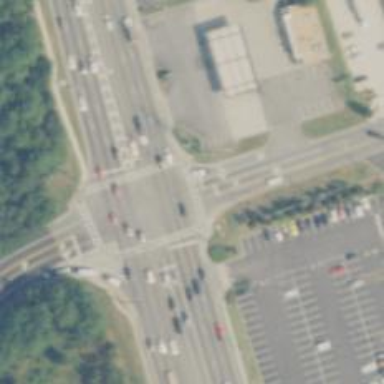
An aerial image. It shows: Marked road crossing.